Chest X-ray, PA view. Patient: 66 years old, sex F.
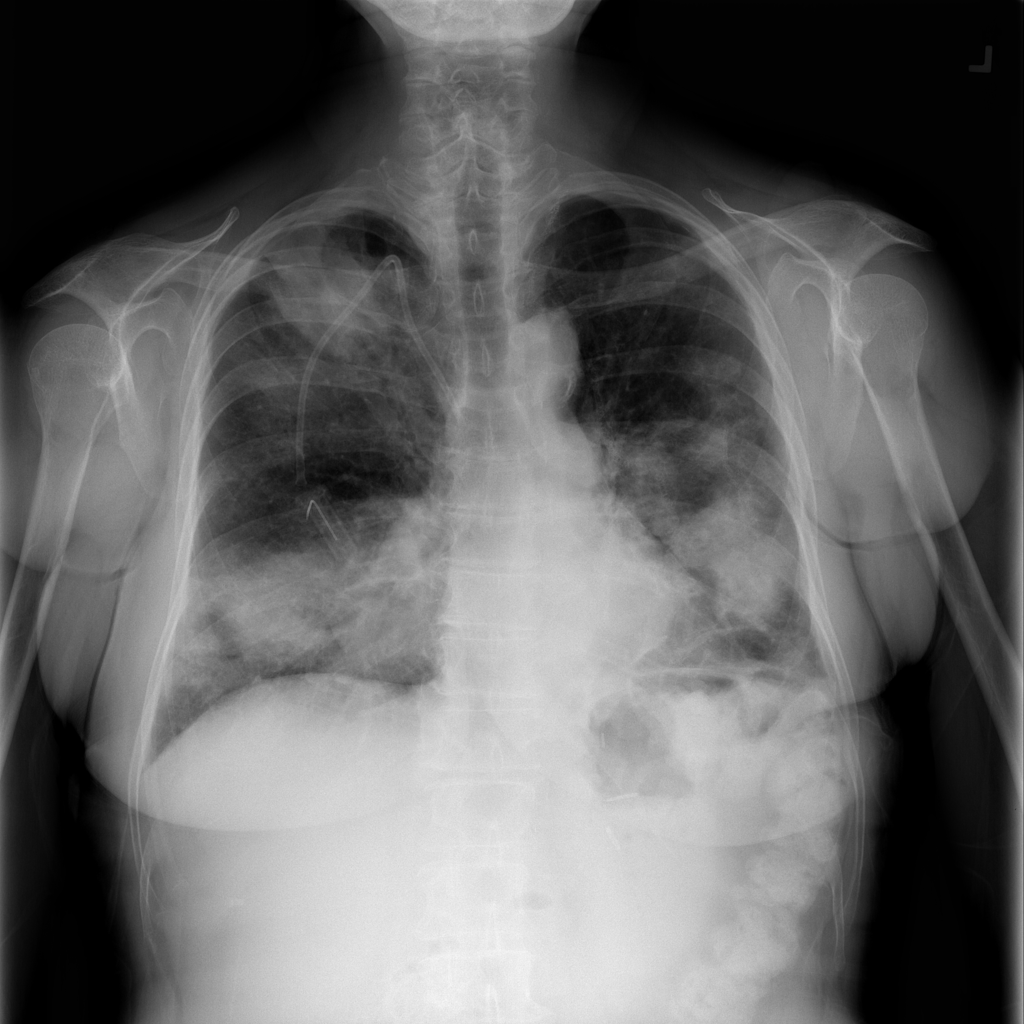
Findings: Infiltration, Mass